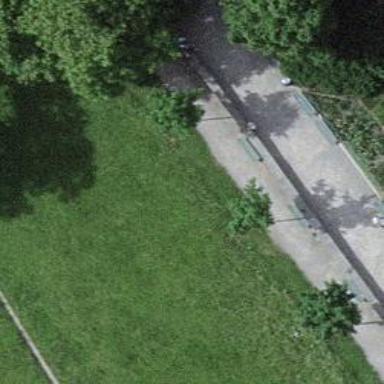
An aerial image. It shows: Bench.